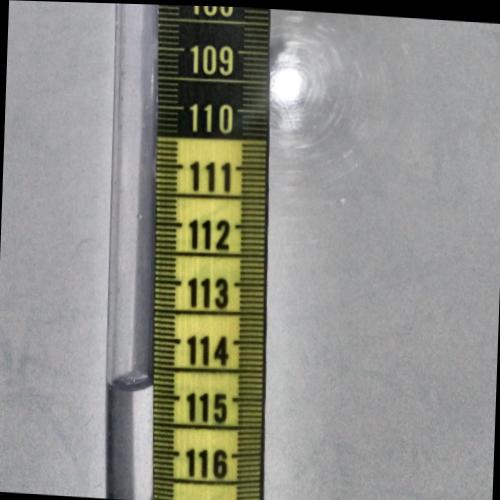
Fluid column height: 114.8 cm